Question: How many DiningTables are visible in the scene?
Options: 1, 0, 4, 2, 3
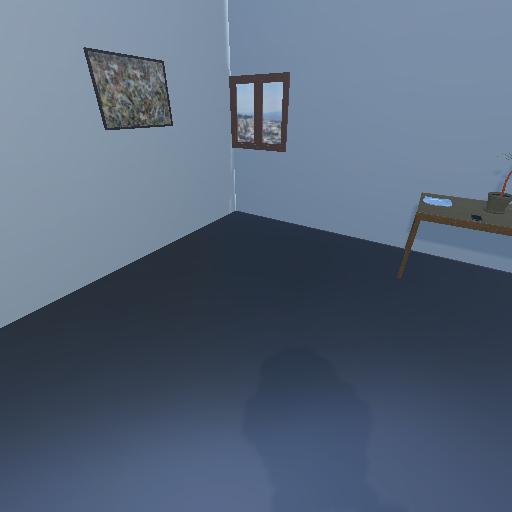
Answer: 1